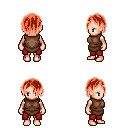
a pixel art fantasy rpg character, female body template, human, light skin, brown tunic, red pants, red bangs hairstyle, four views (front, back, left, right), 2x2 character sprite sheet, small pixel art, hard edges, no anti-aliasing